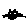
Label: cat